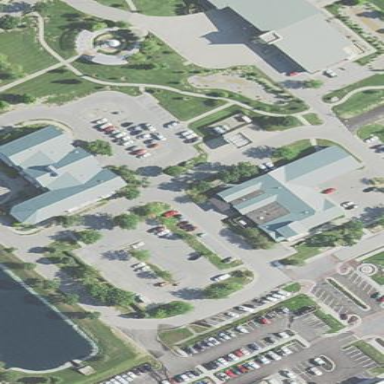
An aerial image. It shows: Police building.